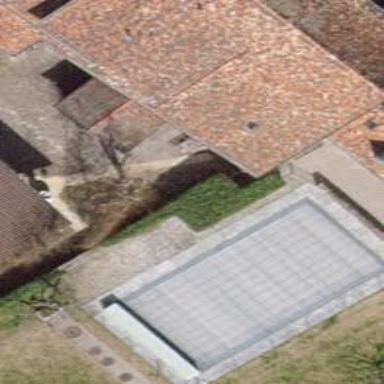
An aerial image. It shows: Swimming pool located in leisure land.